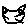
Label: cat